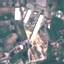
Label: Industrial